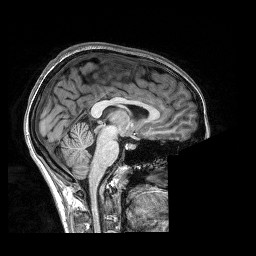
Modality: T1w
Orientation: sagittal